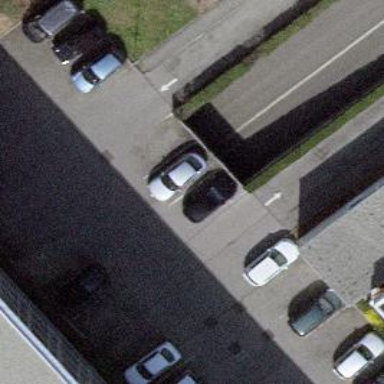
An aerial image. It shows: Parking aisle road with asphalt surface passing through tunnel.